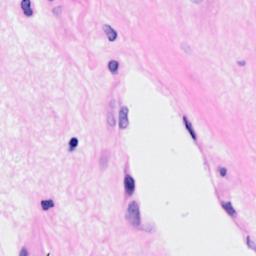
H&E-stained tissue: Breast